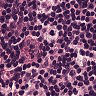
Metastatic tissue present: no